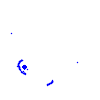
Particle: kaon